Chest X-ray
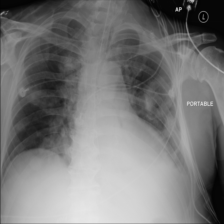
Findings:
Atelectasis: negative
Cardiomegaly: negative
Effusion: negative
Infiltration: positive
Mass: positive
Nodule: negative
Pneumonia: negative
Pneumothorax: negative
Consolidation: negative
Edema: negative
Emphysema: negative
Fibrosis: negative
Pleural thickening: negative
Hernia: negative